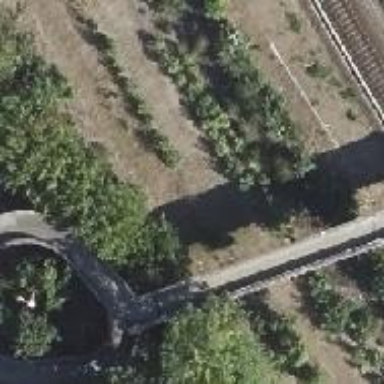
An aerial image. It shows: Abandoned railway with historical significance.